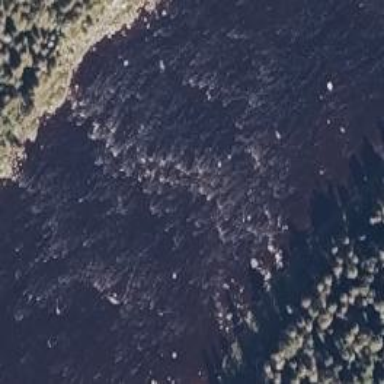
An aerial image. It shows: Natural water feature with rapids.